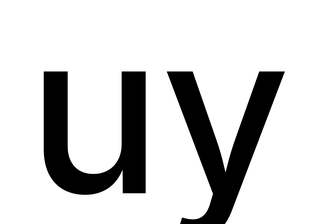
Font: Inter_Medium